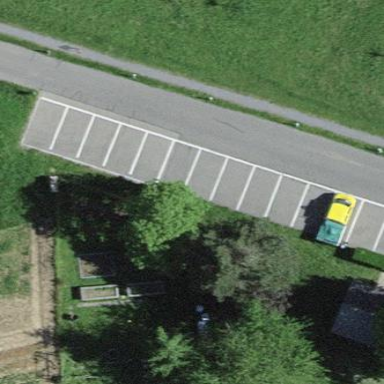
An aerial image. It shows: Street side parking area.